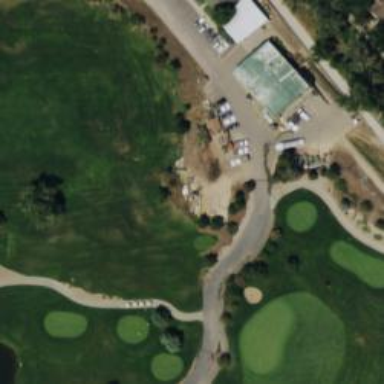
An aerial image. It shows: High-quality path for golf carts on grade 1 tracktype.